Question: I needed help identifying why the map function is not working as expected. I am placing an AJAX request in ComponentDidMount and I am able to see the data in a console log however I am unable to access it. I assume the data is not being passed into setState().
'''
import React from 'react';
import $ from 'jquery';
export default class Bitcoin extends React.Component{
constructor(props){
super(props);
this.state = {
prices:[]
}
}
componentDidMount(){
$.ajax({
type: 'GET',
url: 'https://index.bitcoin.com/api/v0/lookup?time=2017-01-01T06:00:00Z',
dataType: 'json',
success: function(data) {
console.log(data)
this.setState({prices: data});
}.bind(this),
error: function(xhr, status, err) {
console.error(this.props.url, status, err.toString());
}.bind(this)
});
}
render(){
const { prices } = this.state;
return(
<div>
<p>
{
prices.map(function(price){
return <p key={price.code}>{price.description}{price.rate}</p>
})
}
</p>
</div>
)
}
}
'''
console output

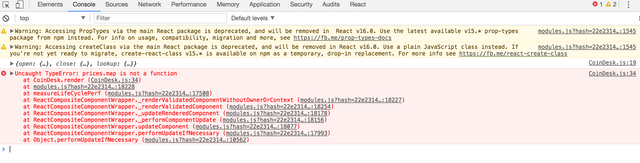
Answer: Your endpoint is returning an object not an array. You can make use of a utility function provided by <URL> that allows you to map over an object.
Also, you should consider using <URL> to make your AJAX requests as it will help keep your bundle.js file a little lighter weight.